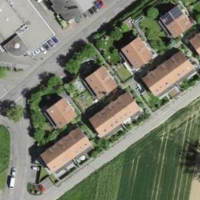
EUNIS habitat code: 55
Species observed at this site:
Prunus padus